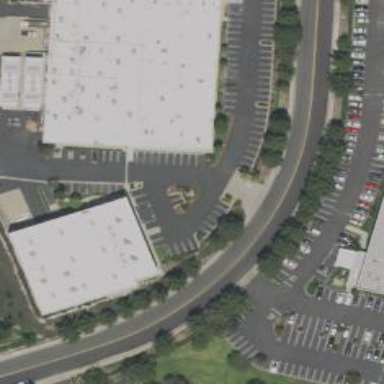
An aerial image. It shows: Office building.